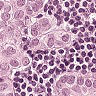
Metastatic tissue present: yes